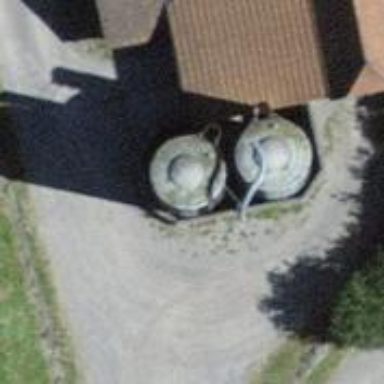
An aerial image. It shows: Silo.